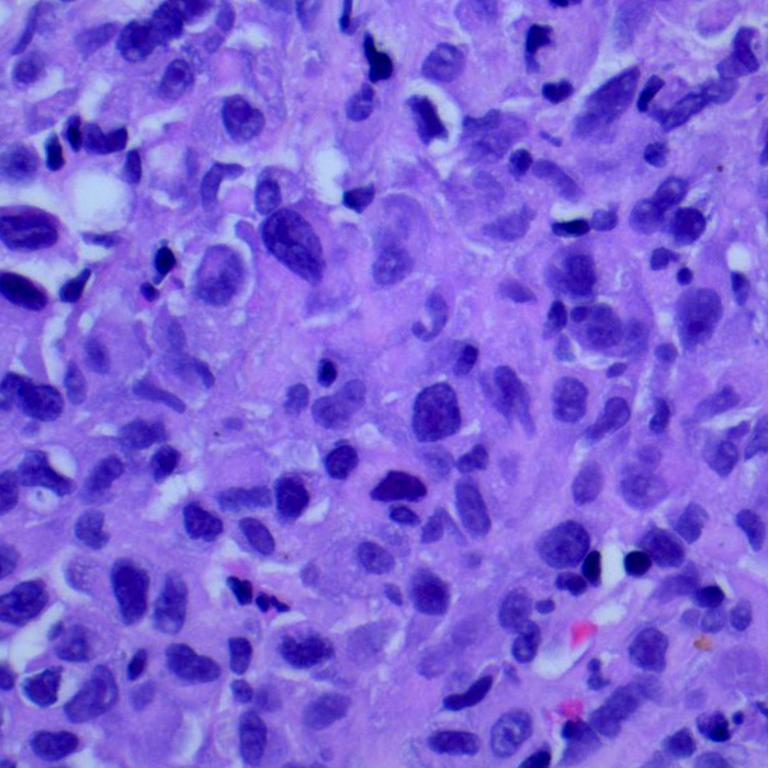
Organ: lung
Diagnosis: adenocarcinomas